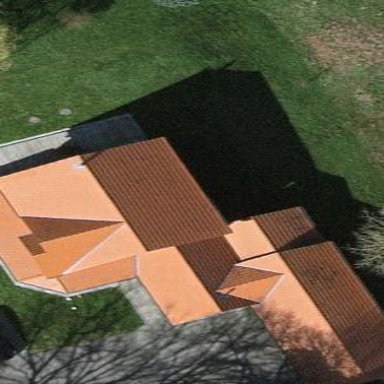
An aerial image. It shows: Simple and straightforward house.